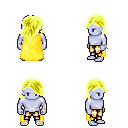
a pixel art fantasy rpg character, male body template, dark elf, purple skin, yellow cape, gold greaves, gold swoop hairstyle, bracelets, four views (front, back, left, right), 2x2 character sprite sheet, small pixel art, hard edges, no anti-aliasing